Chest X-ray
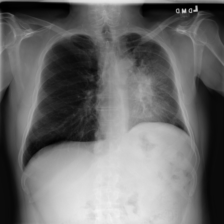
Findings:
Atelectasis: positive
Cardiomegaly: negative
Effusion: negative
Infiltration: negative
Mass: positive
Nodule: negative
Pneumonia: negative
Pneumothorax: negative
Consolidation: negative
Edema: negative
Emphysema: negative
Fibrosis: negative
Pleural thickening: negative
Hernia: negative